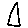
Label: triangle